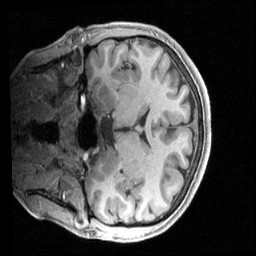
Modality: T1w
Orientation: coronal
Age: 21
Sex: female
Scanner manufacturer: siemens
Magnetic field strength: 3 T
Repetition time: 2.4 s
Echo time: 0.00224 s